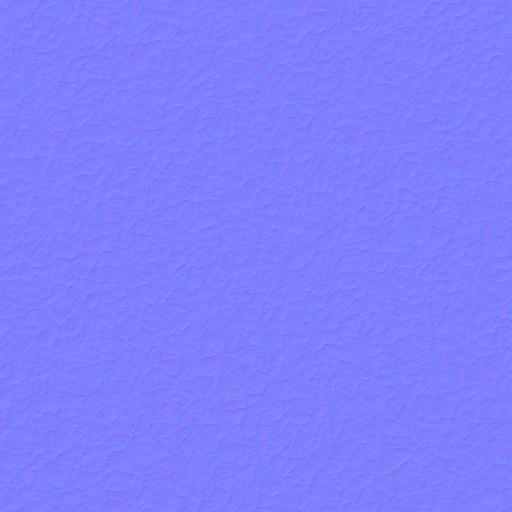
brown cloth leather smooth